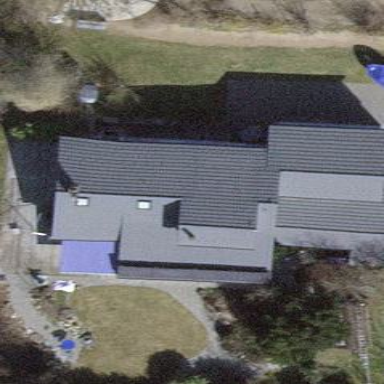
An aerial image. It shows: Detached building.